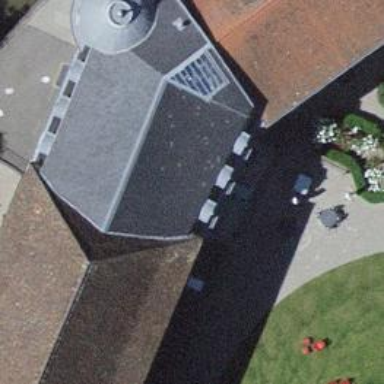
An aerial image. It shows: Museum.